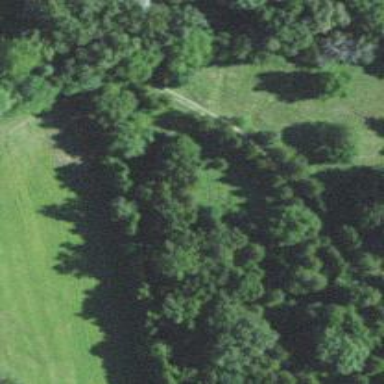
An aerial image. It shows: Row of trees in natural setting.